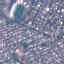
Land use / land cover: Residential